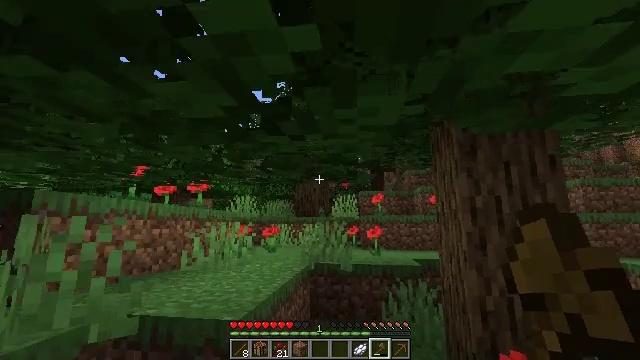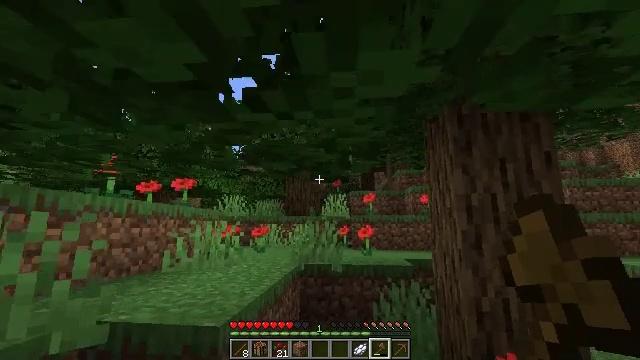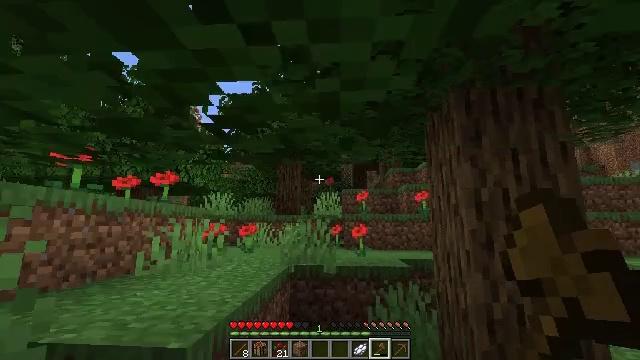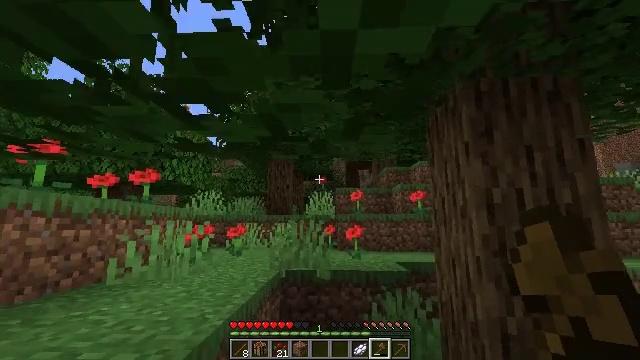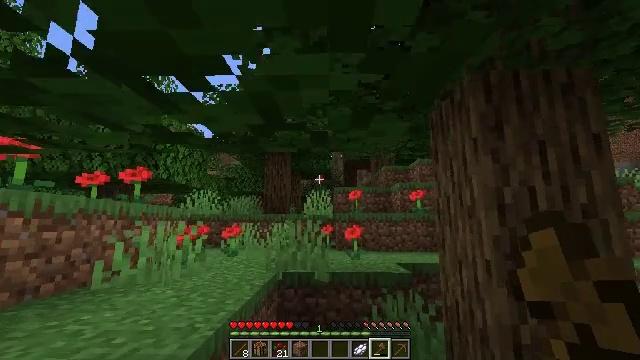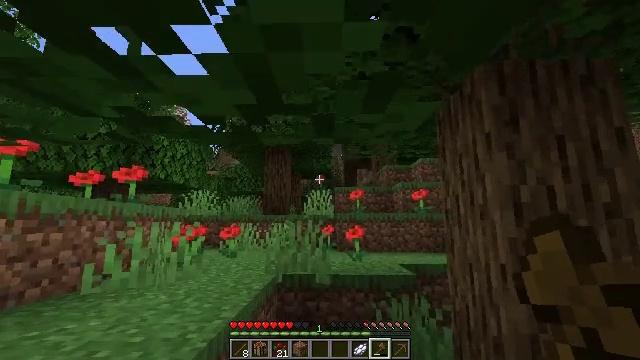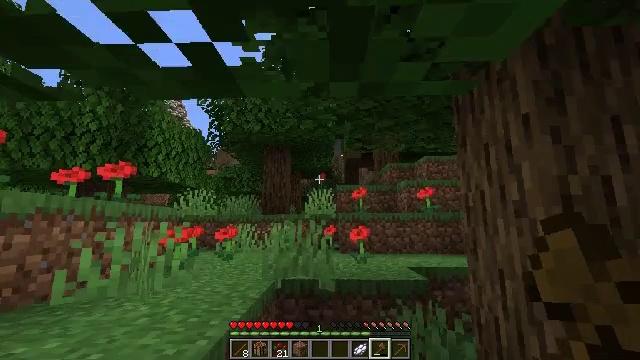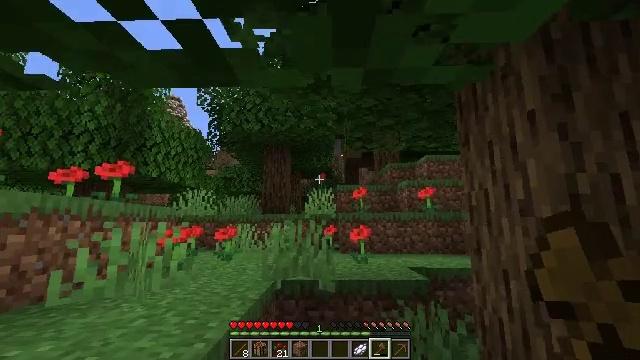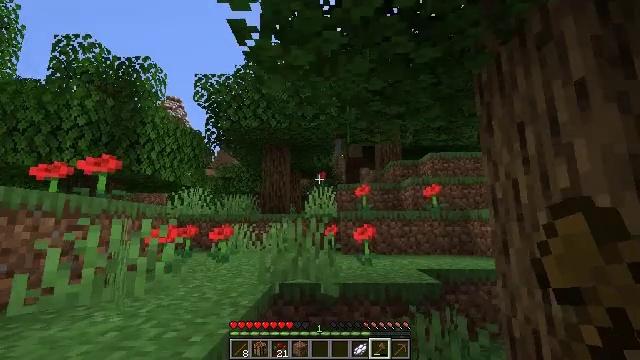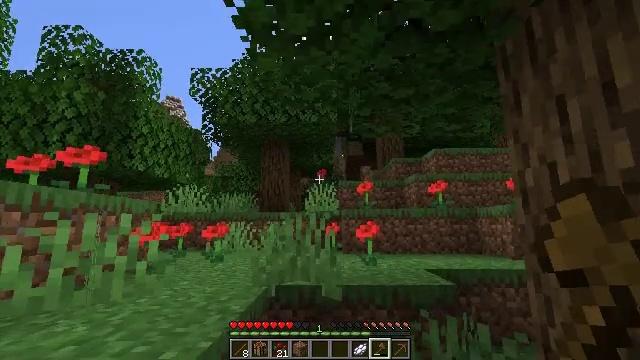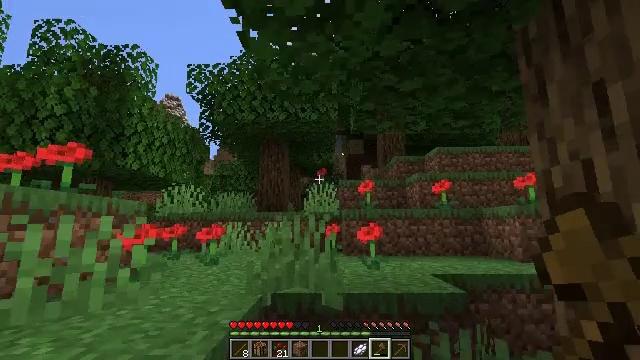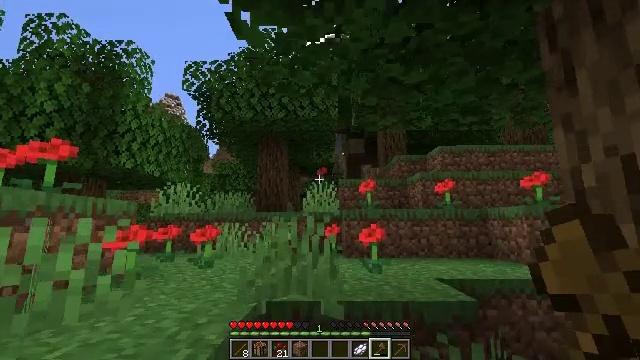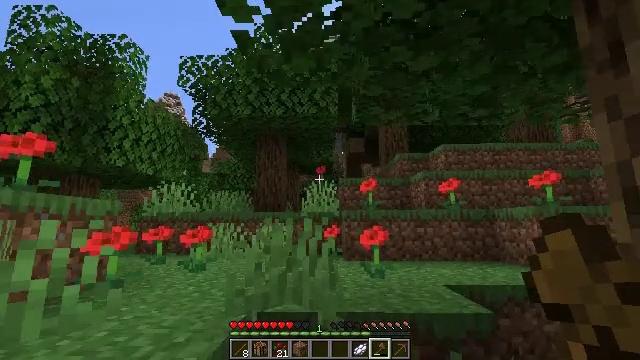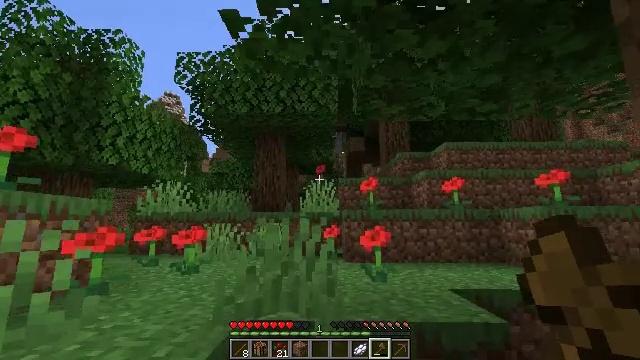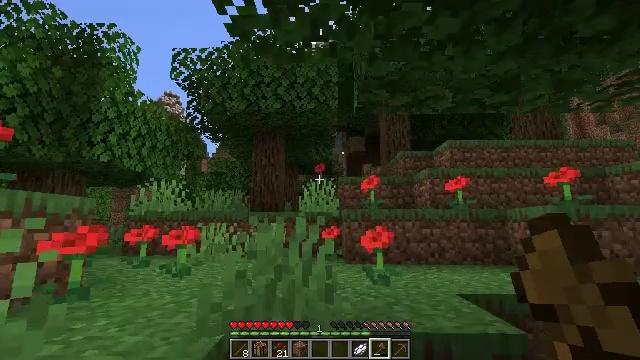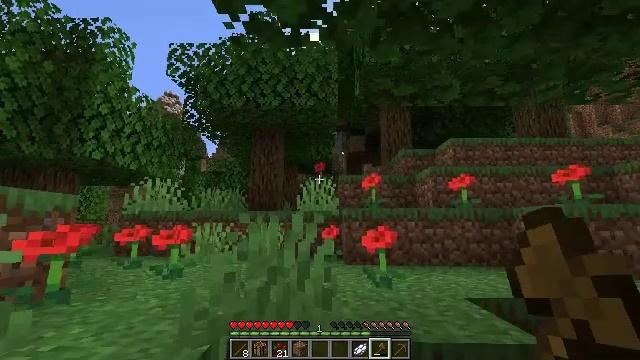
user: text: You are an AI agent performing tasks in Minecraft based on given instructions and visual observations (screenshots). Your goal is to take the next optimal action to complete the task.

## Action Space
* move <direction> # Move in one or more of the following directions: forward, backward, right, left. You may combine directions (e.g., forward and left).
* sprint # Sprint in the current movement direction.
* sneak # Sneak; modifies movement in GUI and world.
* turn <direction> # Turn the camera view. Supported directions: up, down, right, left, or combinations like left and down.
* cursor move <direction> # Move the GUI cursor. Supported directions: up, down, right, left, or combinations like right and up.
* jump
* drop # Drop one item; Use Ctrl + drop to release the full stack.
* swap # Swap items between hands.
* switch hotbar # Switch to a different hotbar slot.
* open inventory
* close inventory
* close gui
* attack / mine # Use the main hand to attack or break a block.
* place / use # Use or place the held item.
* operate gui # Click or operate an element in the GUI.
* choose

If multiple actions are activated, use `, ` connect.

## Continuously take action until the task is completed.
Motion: motion action
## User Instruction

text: Collect the grass block using a shovel.
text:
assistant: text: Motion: move forward, turn right
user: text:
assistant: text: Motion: move forward, turn right
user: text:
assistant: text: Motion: move forward, turn right
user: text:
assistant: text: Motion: move forward
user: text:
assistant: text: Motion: move forward
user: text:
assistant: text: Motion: move forward
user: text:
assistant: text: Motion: move forward
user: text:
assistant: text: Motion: move forward
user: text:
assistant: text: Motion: move forward
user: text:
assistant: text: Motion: move forward
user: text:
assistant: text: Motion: move forward
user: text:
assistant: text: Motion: move forward
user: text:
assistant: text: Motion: move forward
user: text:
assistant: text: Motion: move forward
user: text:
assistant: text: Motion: move forward
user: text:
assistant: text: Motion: move forward
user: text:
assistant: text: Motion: move forward, jump
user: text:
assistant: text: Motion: move forward, jump
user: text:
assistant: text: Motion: move forward, jump
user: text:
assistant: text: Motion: move forward, jump
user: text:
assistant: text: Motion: move forward
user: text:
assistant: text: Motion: move forward
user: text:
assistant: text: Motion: move forward
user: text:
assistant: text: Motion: move forward
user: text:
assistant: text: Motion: move forward
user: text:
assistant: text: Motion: move forward, turn left
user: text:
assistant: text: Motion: move forward, turn left
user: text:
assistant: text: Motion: move forward, turn left and up
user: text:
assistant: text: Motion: move forward
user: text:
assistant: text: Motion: move forward